Question: This table has 2 columns and 5 rows; in each cell I put an image and I need that image to fit the 'td' dimensions.
Here is my HTML and CSS code:
'''
#menu{
float:right;
width:200px;
height:650px;
border-bottom:none;
border-left:solid 1px;
}
#menu img{
width:100%; height:auto;;
}
td{
border:solid 1px;
}
<table id="menu" cellspacing="0">
<tr><td class="item"><img src="../mke.jpg"/></td><td class="item"><img src="../mke.jpg"/></td></tr>
<tr><td class="item"><img src="../mke.jpg"/></td><td class="item"><img src="../mke.jpg"/></td></tr>
<tr><td class="item"><img src="../mke.jpg"/></td><td class="item"><img src="../mke.jpg"/></td></tr>
<tr><td class="item"><img src="../mke.jpg"/></td><td class="item"><img src="../mke.jpg"/></td></tr>
</table>
'''
What I got is this:

The images doesn't fit all the cells.
How can I re-size these images? I need a suggestion which works with IE9.
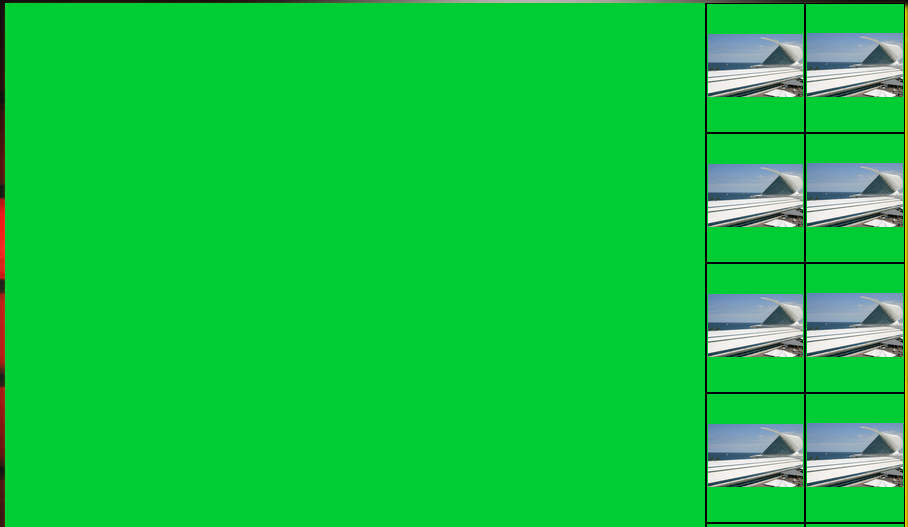
Answer: Just make the images width to 100% and make the height auto to keep the images from looking distorted
so something like
'''
#menu img{
display:block; width:100%; height:auto;
}
'''